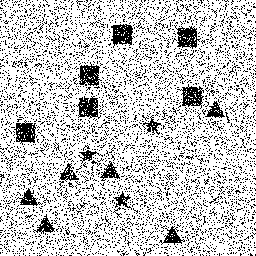
Squares: 6
Triangles: 6
Stars: 3
Total shapes: 15